Field crop: maize
Growth stage: 2
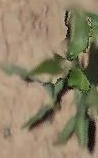
Species: maize